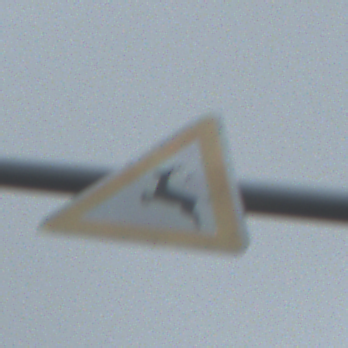
Verkehrszeichen: WildwechselRechts
Umgebung: Outdoor, Suburban
Tageszeit: Midday
Wetter: Overcast
Licht: Natural
Jahreszeit: NotSpecified
Kontrast: LowContrast